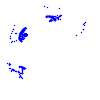
Particle: pion